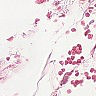
Metastatic tissue present: no